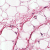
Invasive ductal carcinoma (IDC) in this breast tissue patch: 0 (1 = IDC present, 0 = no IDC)